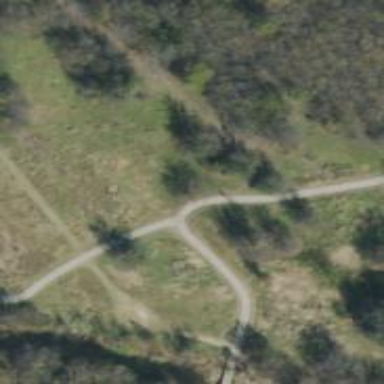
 popular sport where players throw frisbees into baskets in as few shots as possible."